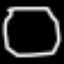
Label: octagon